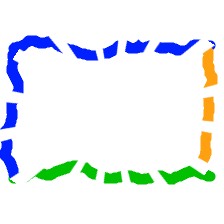
Shape: rectangle